Aerial crown-view tile of a tropical tree (Barro Colorado Island, Panama), acquired 20250818:
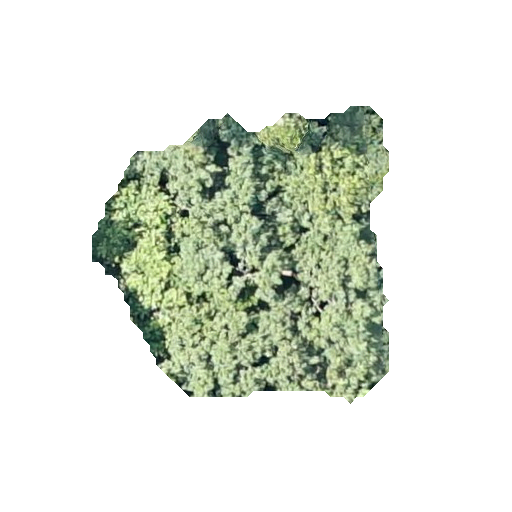
Species: Apeiba membranacea
GBIF accepted scientific name: Apeiba membranacea
Crown area: 96.977 m²